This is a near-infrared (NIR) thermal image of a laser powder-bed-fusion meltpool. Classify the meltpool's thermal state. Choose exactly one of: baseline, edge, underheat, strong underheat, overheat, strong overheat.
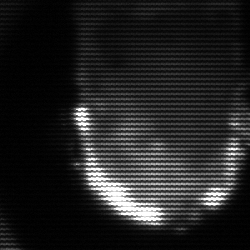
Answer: baseline